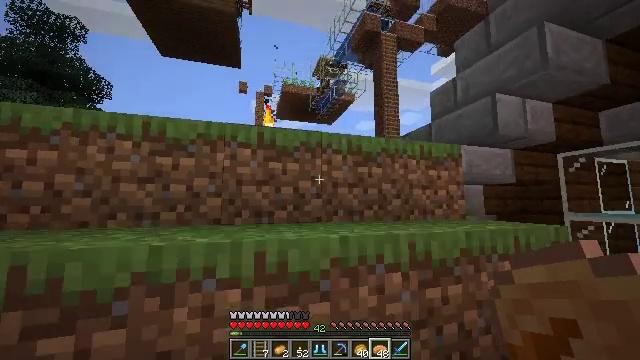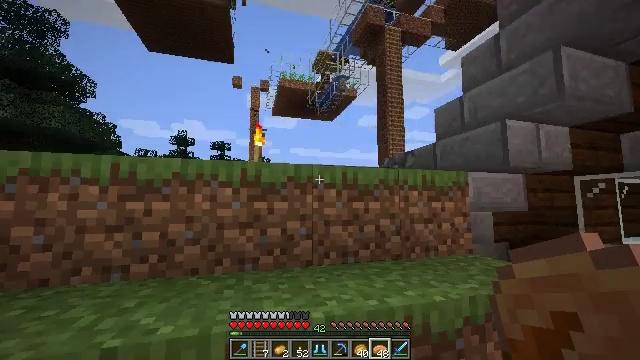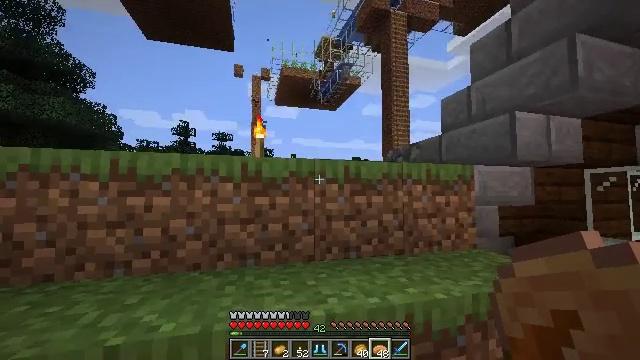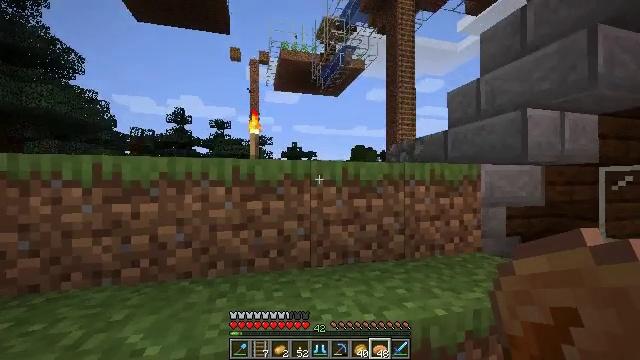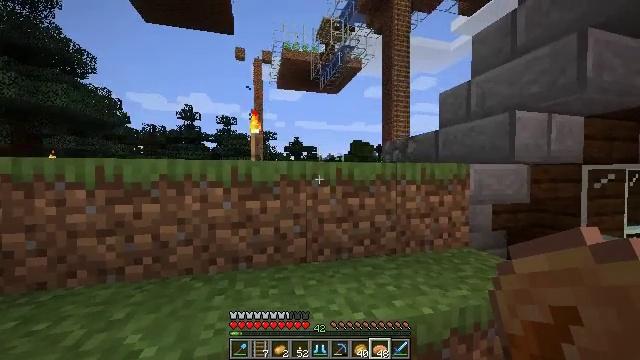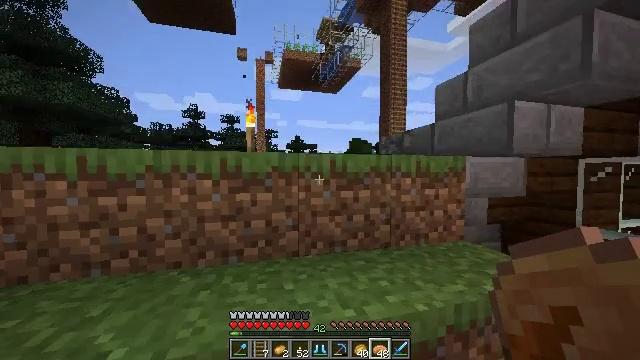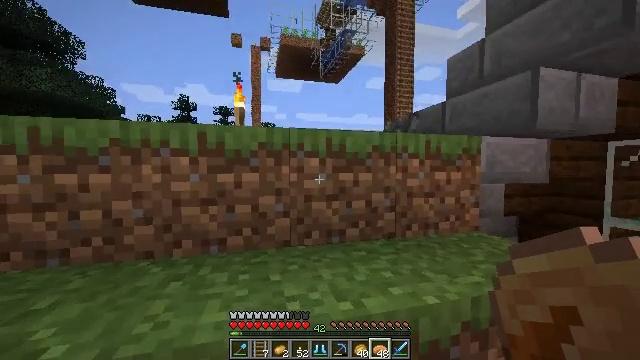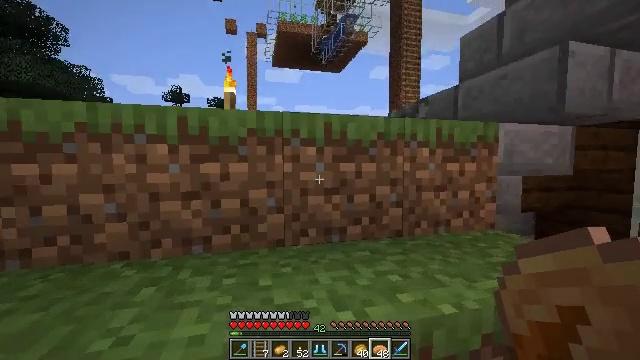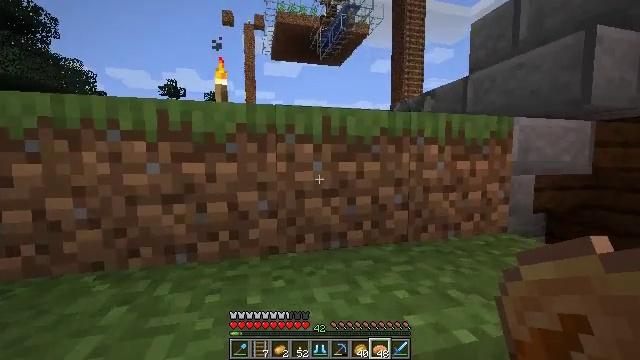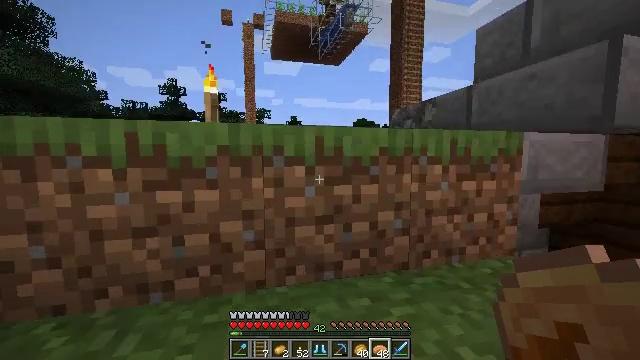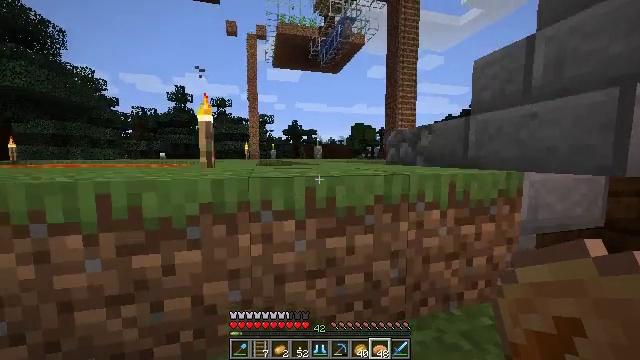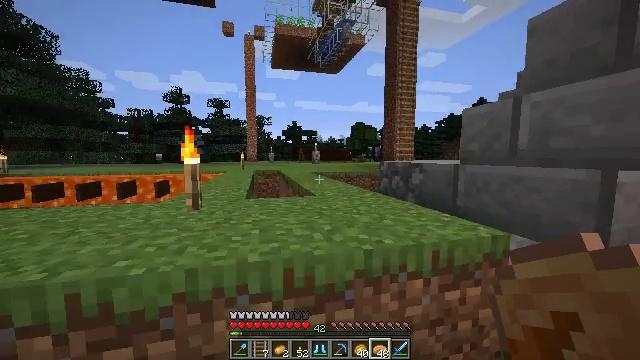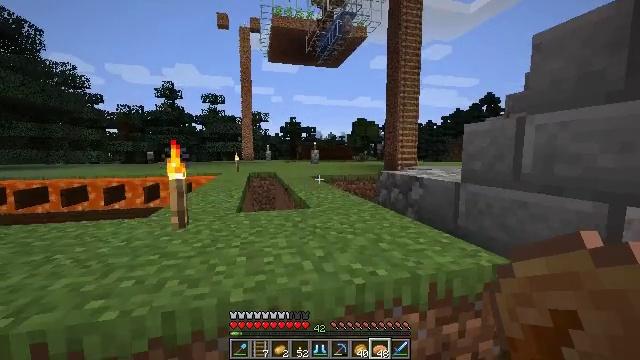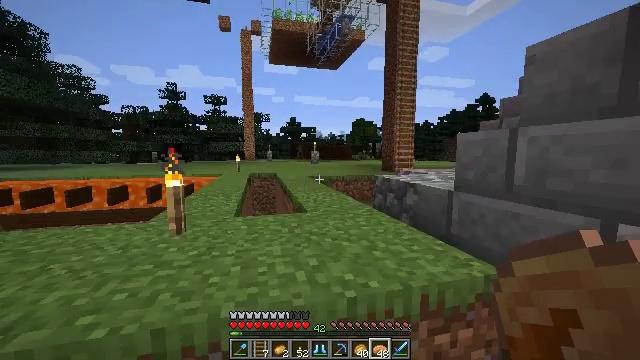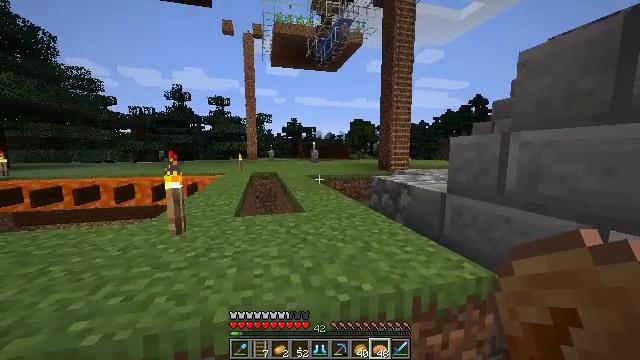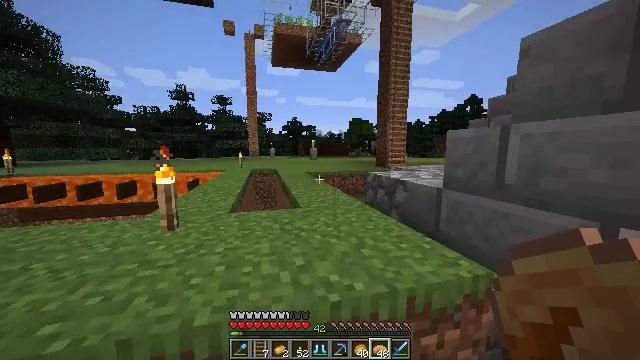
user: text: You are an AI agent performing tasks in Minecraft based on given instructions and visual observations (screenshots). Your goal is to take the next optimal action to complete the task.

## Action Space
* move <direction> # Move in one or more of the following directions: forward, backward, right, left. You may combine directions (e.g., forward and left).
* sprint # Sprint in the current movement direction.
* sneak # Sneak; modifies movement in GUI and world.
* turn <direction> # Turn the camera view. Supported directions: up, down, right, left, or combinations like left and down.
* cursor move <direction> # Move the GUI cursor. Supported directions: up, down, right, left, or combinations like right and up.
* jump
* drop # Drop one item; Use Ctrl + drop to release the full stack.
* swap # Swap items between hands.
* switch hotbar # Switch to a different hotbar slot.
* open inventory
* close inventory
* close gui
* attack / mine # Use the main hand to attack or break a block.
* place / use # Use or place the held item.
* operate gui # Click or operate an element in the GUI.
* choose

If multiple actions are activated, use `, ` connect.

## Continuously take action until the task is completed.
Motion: motion action
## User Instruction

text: Craft a delicious cookie.
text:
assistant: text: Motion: move forward, jump
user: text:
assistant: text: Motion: move forward, turn down, jump
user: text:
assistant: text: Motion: move forward, turn down, jump
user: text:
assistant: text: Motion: move forward, turn down, jump
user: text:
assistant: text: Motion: move forward, jump
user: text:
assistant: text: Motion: move forward, jump
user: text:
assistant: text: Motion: move forward, jump
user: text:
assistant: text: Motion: move forward, sprint, jump
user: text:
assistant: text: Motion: move forward, sprint, jump
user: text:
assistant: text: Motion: move forward, sprint, jump
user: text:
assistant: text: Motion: move forward, sprint, jump
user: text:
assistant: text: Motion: move forward, sprint, jump
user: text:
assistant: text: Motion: move forward, jump
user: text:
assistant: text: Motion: move forward, jump
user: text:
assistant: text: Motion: move forward, jump
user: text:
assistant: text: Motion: move forward, jump
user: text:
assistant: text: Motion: move forward, sprint, jump
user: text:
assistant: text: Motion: move forward, sprint, jump
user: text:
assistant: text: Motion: move forward, sprint, jump
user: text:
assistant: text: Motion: move forward, sprint, jump
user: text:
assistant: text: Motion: move forward, jump
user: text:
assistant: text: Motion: move forward, jump
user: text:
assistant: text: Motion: move forward, turn left, jump
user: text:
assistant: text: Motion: move forward, turn left and down, jump
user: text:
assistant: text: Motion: move forward, sprint, turn left, jump
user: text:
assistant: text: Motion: move forward, sprint, turn left, jump
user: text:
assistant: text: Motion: move forward, sprint, turn left, jump
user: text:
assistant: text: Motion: move forward, sprint, turn left, jump
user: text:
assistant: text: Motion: move forward, jump
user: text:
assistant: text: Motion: move forward, jump